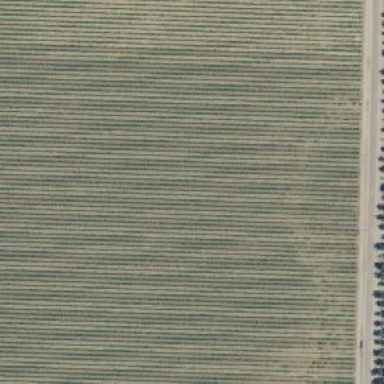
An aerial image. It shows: Vineyard where grapes are grown.